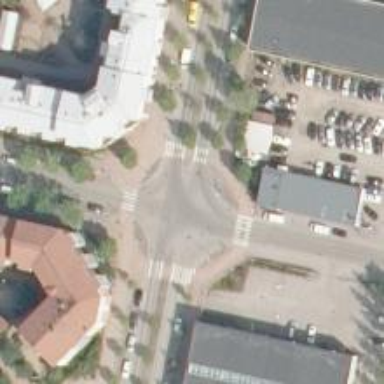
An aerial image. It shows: Junction.